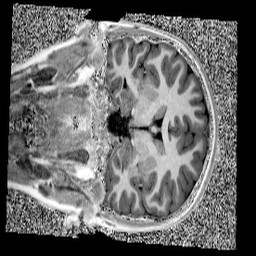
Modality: UNIT1
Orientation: coronal
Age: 9
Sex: female
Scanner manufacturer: siemens
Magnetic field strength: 3 T
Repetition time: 4 s
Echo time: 0.00303 s